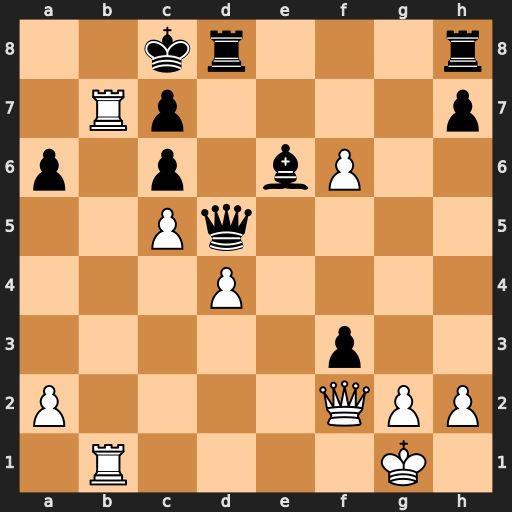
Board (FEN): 2kr3r/1Rp4p/p1p1bP2/2Pq4/3P4/5p2/P4QPP/1R4K1
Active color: w
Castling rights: -
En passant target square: -
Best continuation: Rxc7+ Kxc7 Qg3+ Rd6 cxd6+ Qxd6 Rb7+ Kxb7 Qxd6